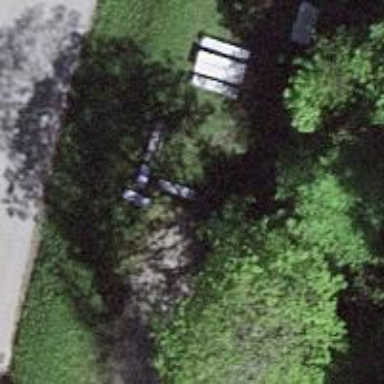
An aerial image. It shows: Bench.